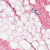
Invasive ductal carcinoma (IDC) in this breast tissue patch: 0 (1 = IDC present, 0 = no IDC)